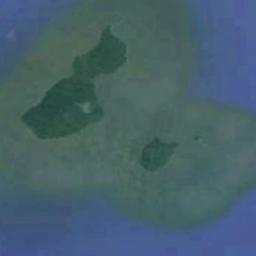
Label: island